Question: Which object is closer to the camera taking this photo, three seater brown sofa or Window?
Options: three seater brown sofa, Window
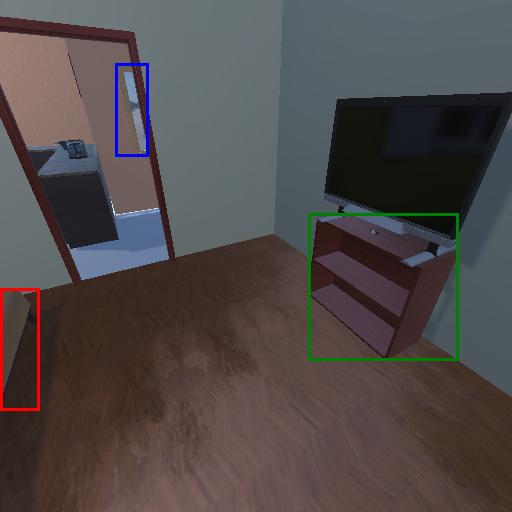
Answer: three seater brown sofa